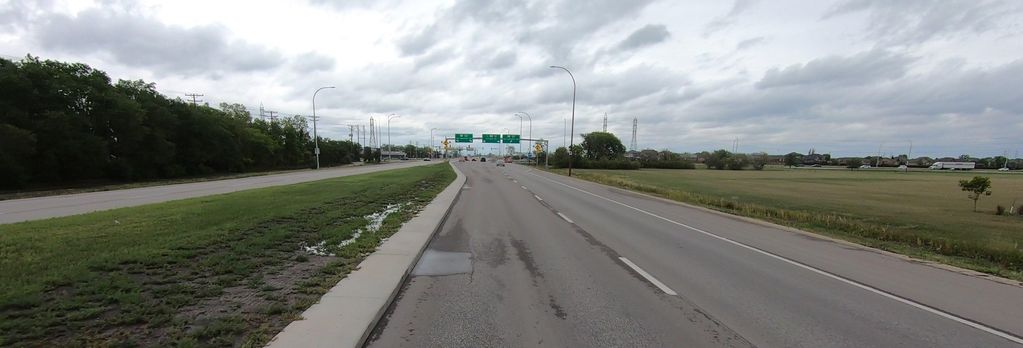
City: winnipeg